Question: I'm having trouble understanding the DPLL algorithm for checking satisfiability of a sentence in propositional logic.
<URL>

This algorithm is taken from the book Artificial Intelligence A modern approach. I'm finding it really confusing with those many function recursions. In particular, what does the 'EXTEND()' function do, and what's the purpose behind the recursive calls to 'DPLL()' ?
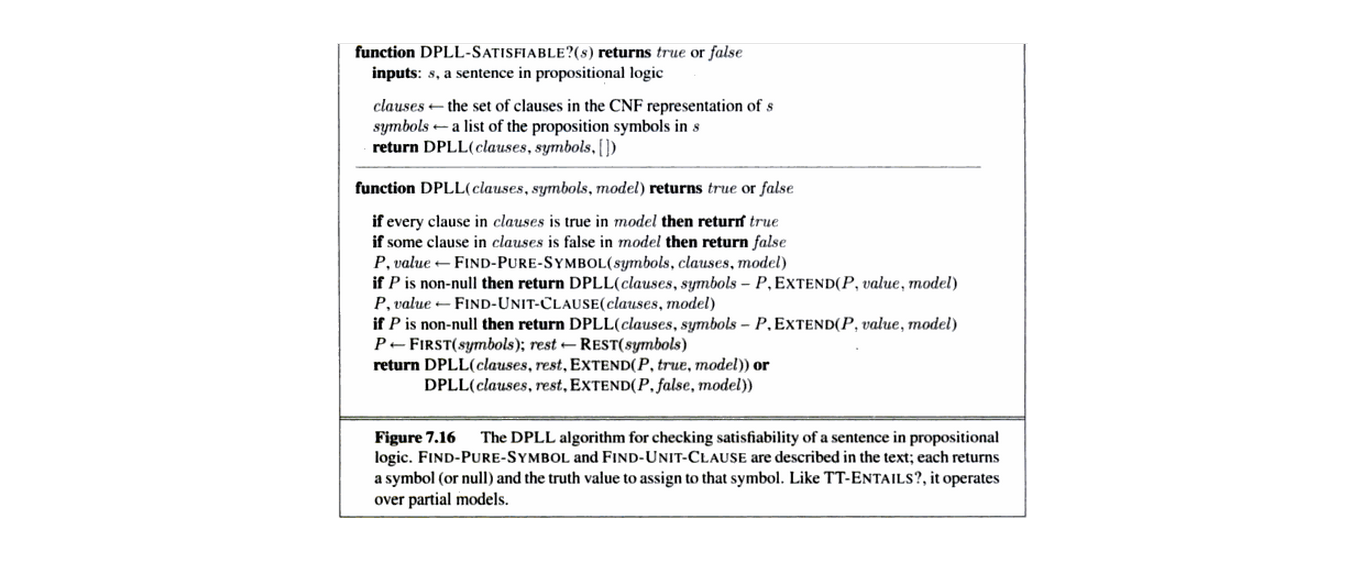
Answer: The <URL> is essentially a , and that's the main idea behind the recursive calls.
The algorithm is building solution while trying assignments, you have a partial solution which might prove successful or not-successful as you go on. The geniusity of the algorithm is how to build the partial solution.
First, let's define what a is:
A unit clause is a clause which has exactly one literal which is still unassigned, and the other (assigned) literals - are all assigned to false.
The importance of this clause is that if the current assignment is valid - you can determine what is the value of the variable which is in the unassigned literal - because the literal must be true.
For example: If we have a formula:
'''
(x1 \/ x2 \/ x3) /\ (~x1 \/ ~x4 \/ x5) /\ ( ~x1 \/ x4)
'''
And we already assigned:
'''
x1=true, x4=true
'''
Then '(~x1 \/ ~x4 \/ x5)' is a unit clause, because you must assign 'x5=true' in order to satisfy this clause in the current partial assignment.
1. "Guess" a variable
2. Find all unit clauses created from the last assignment and assign the needed value
3. Iteratively retry step 2 until there is no change (found transitive closure)
4. If the current assignment cannot yield true for all clauses - fold back from recursion and retry a different assignment
5. If it can - "guess" another variable (recursively invoke and return to 1)
1. There is nowhere to go "back to" and change a "guess" (no solution)
2. All clauses are satisfied (there is a solution, and the algorithm found it)
You can also have a look at <URL> for more information and an example.
The DPLL, though 50 years old - is still the basis for most SAT solvers.
SAT Solvers are very useful for solving hard problems, one example in software verification - where you represent your model as a set of formulas, and the condition you want to verify - and invoke the SAT solver over it. Although exponential worst case - the average case is fast enough and is widely used in the industry (mainly for verifying Hardware components)